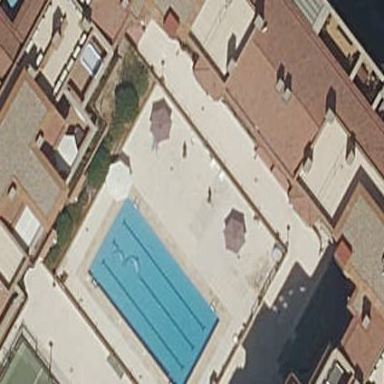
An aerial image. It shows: Swimming pool located in leisure land.